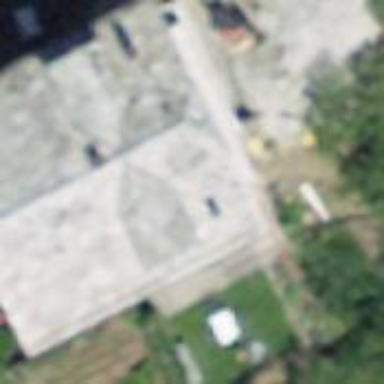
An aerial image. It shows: Building with half-hipped roof shape.